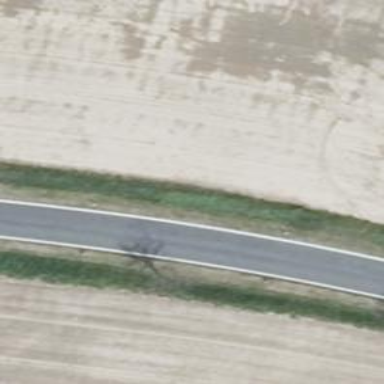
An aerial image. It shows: Secondary road with asphalt surface.